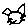
Label: cat